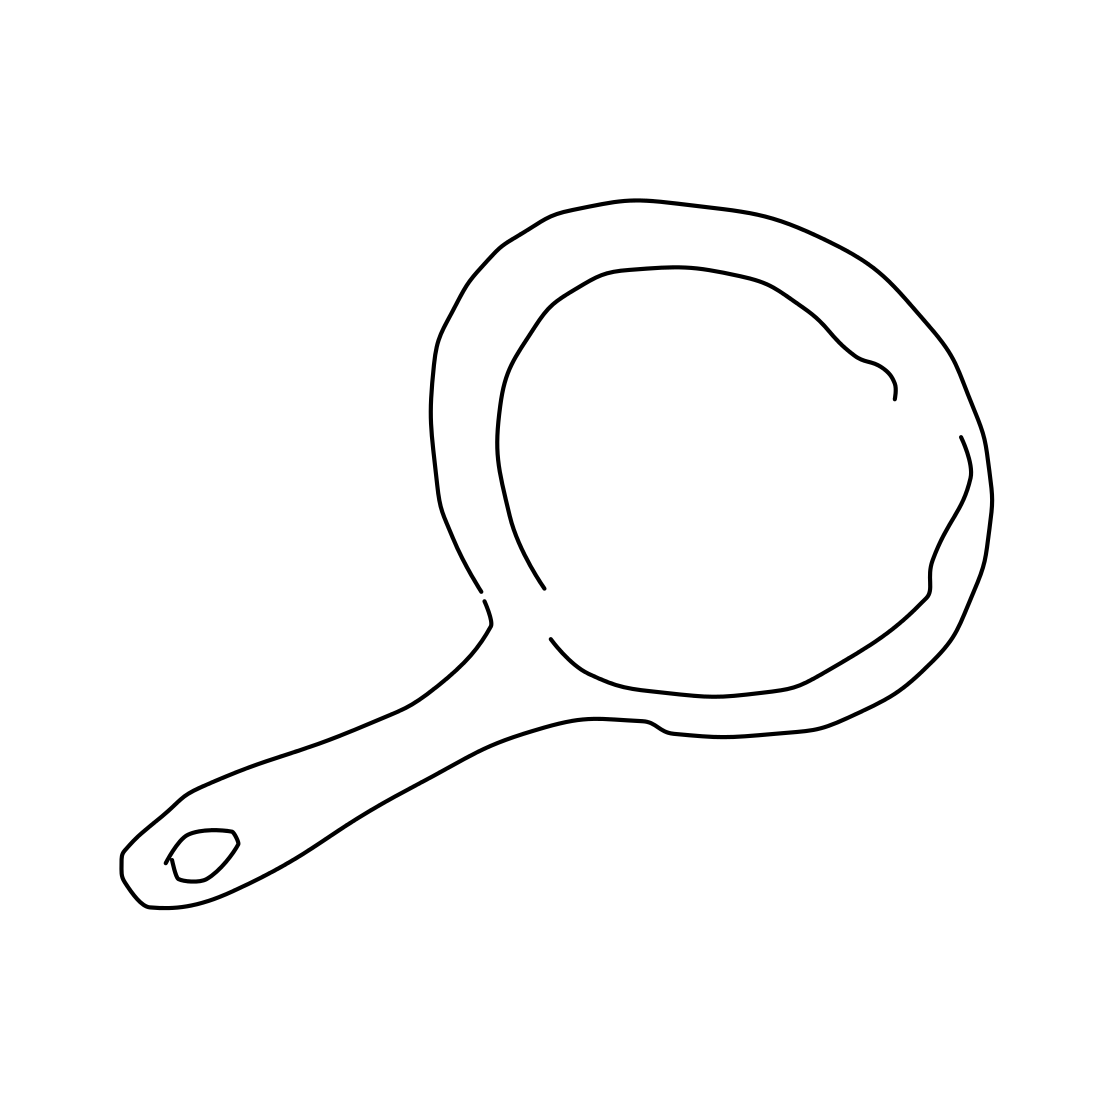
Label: frying-pan